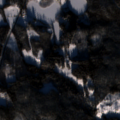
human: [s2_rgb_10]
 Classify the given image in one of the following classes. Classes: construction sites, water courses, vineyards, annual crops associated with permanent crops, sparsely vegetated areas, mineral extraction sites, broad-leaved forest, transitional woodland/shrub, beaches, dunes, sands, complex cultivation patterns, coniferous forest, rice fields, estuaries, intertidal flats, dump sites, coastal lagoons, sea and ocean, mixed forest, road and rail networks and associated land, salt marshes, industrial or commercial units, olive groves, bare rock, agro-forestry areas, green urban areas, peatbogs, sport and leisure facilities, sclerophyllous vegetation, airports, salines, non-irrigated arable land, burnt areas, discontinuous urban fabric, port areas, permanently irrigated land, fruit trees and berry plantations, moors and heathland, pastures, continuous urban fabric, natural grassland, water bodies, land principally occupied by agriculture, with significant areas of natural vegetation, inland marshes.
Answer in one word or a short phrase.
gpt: coniferous forest, mixed forest